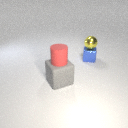
small blue metal cube below small yellow metal sphere